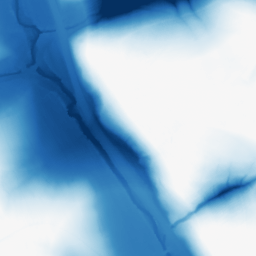
Category: morphological
Decomposition family: morphological
Decomposition parameters: operation: closing
size: 100
Upsampling method: quadratic
Upsampling parameters: scale: 4
Upsampling scale: 4